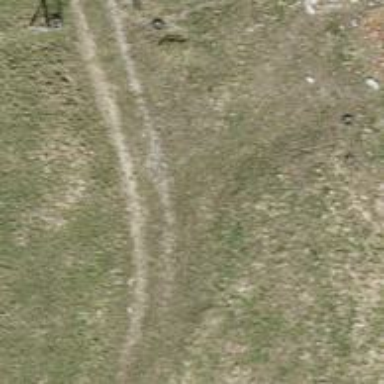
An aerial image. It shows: Unpaved track with tracktype grade4.